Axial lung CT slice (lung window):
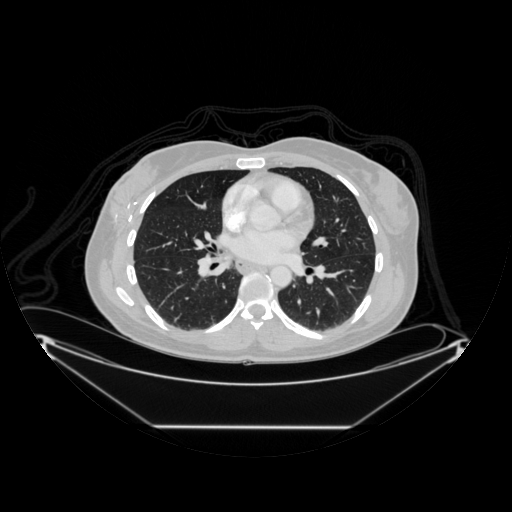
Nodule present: no